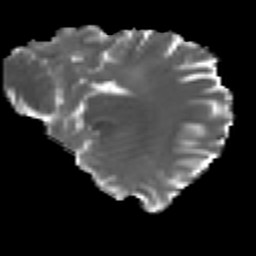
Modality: MD
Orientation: sagittal
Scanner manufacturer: ge
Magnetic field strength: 3 T
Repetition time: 7.98 s
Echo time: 0.0701 s